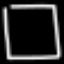
Label: square